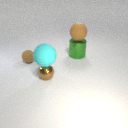
small brown rubber sphere in front of large green metal cylinder